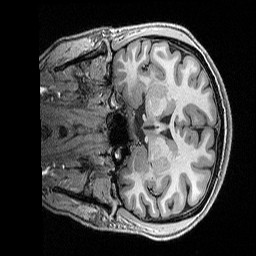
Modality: T1w
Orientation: coronal
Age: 30
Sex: female
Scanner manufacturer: siemens
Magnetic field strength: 3 T
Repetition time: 2.5 s
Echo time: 0.00296 s